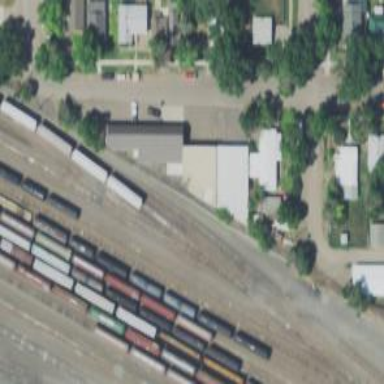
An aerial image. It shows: Railway siding with rails.